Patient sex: F
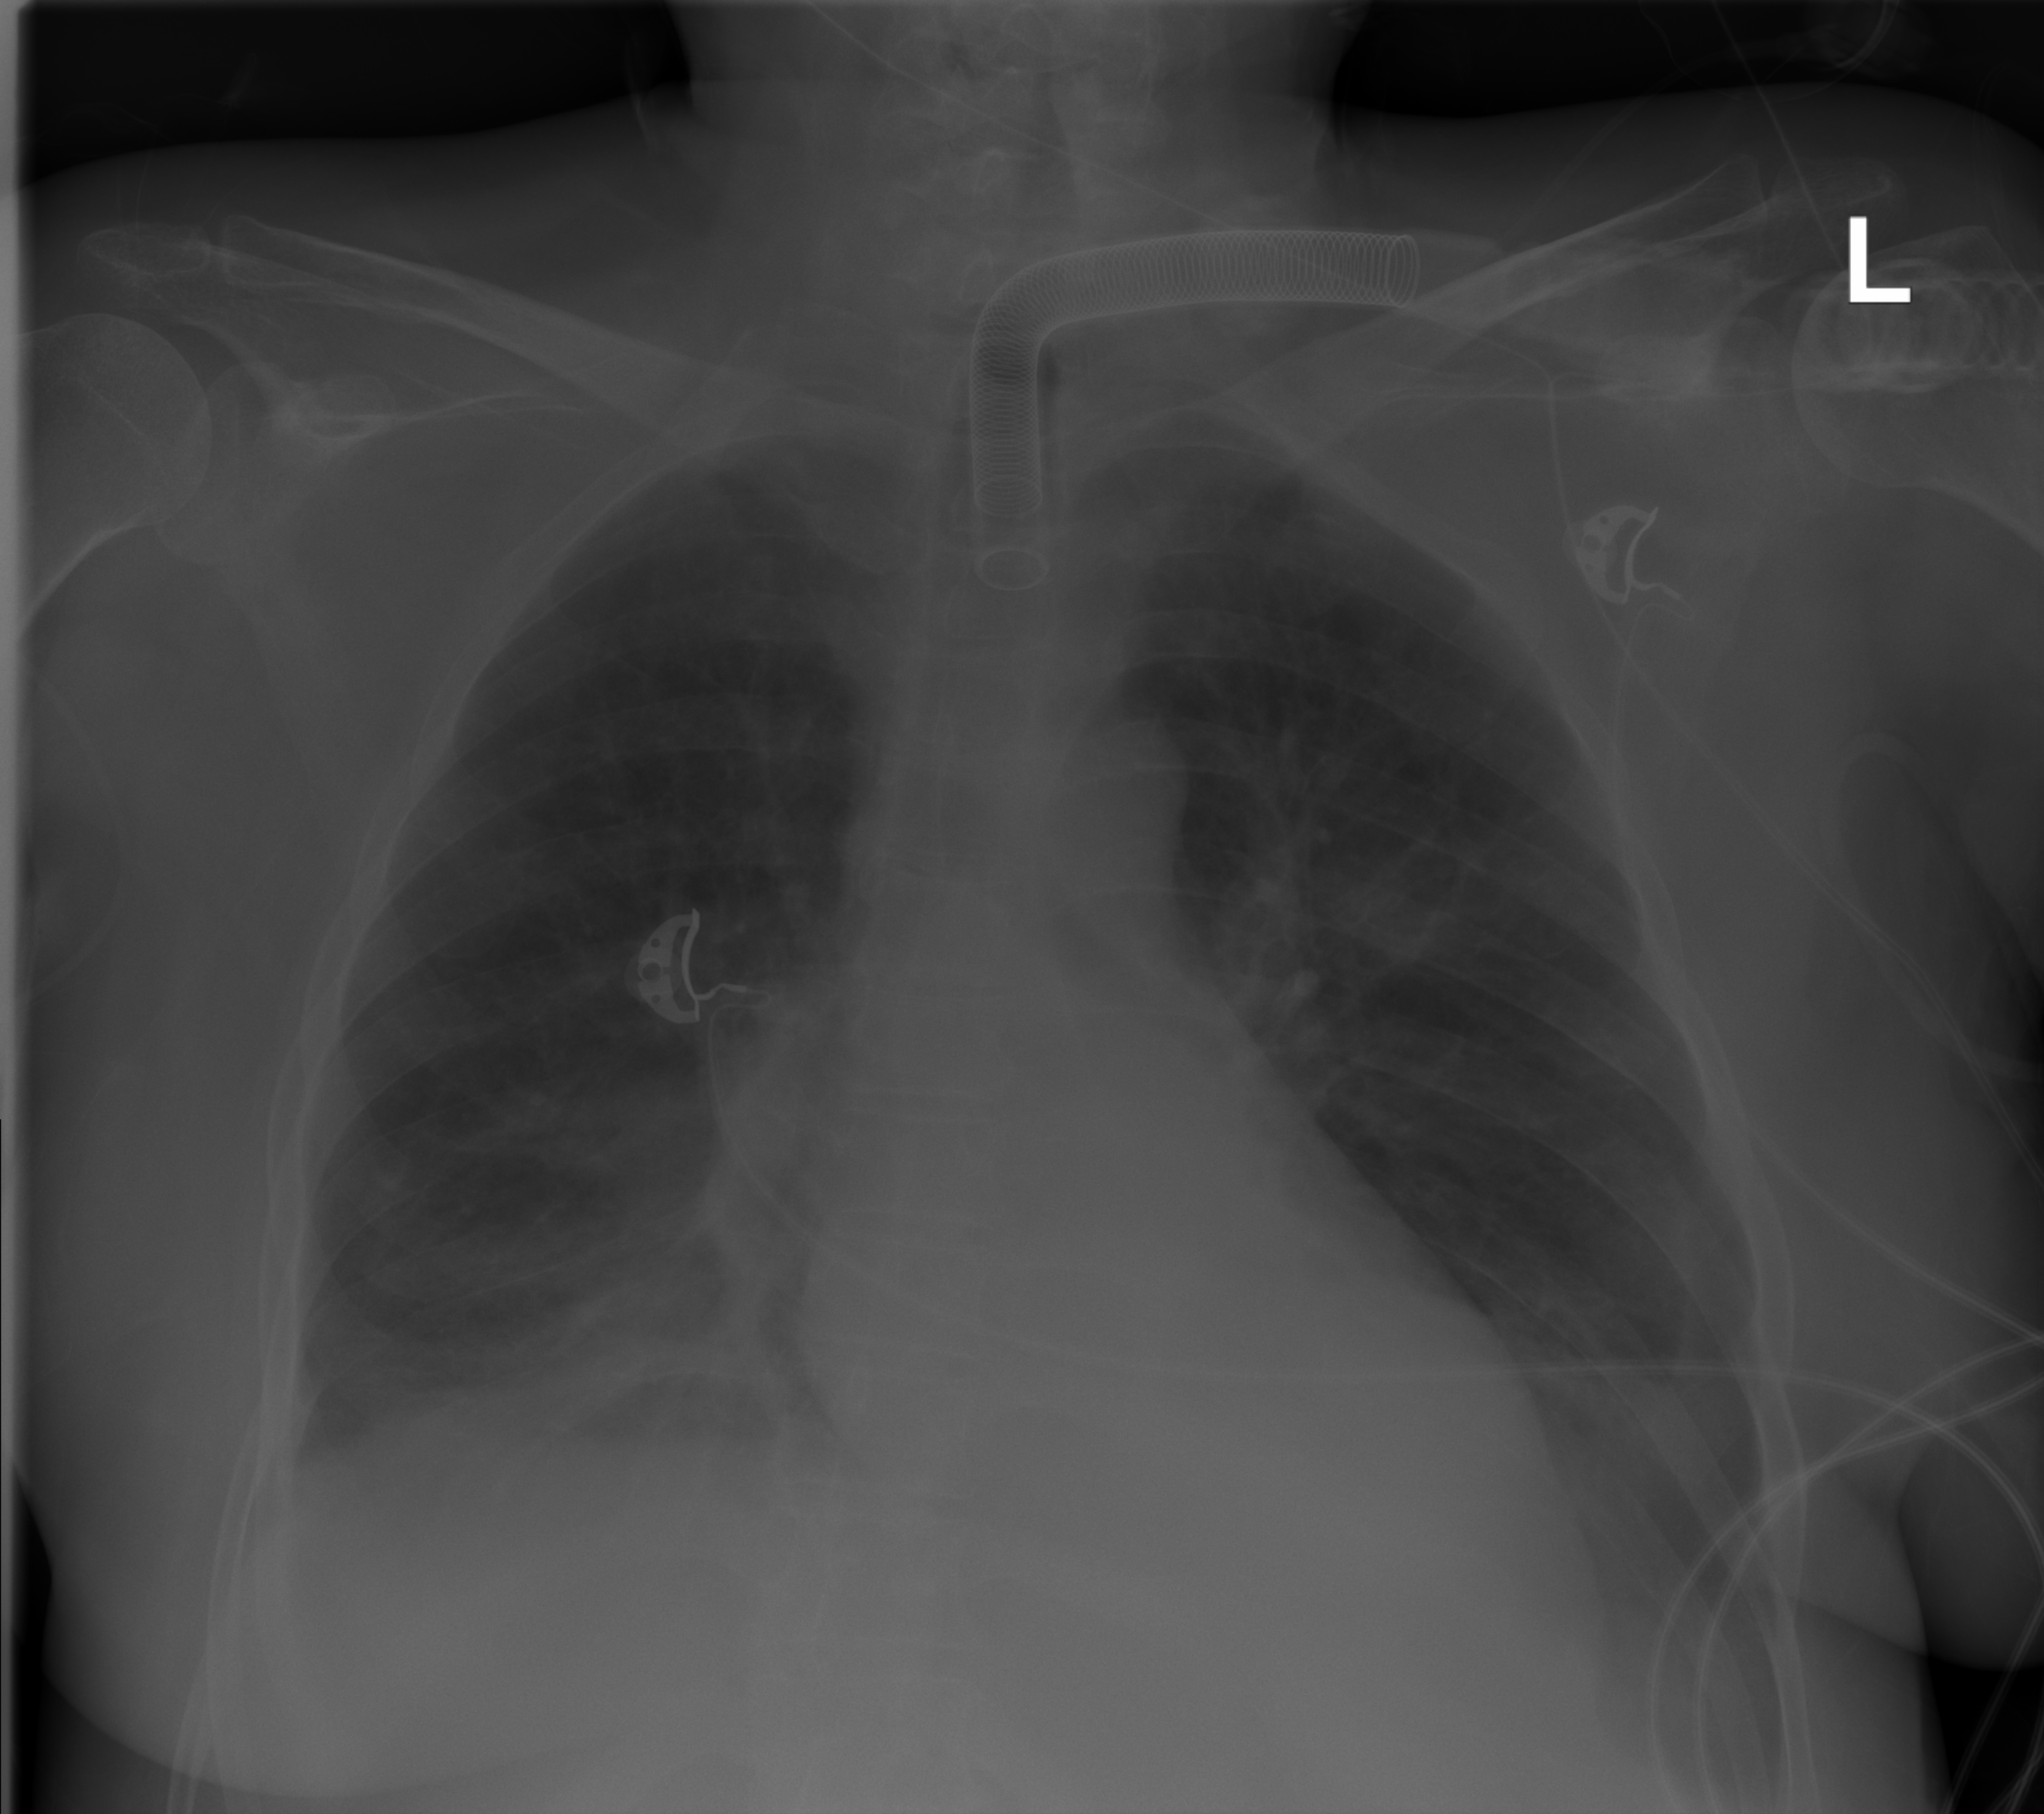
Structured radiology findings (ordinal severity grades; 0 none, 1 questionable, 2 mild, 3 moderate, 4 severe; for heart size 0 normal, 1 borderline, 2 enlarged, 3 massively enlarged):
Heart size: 0
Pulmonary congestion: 0
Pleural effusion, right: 2
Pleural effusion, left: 2
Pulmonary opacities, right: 2
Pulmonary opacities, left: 0
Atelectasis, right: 0
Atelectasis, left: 0